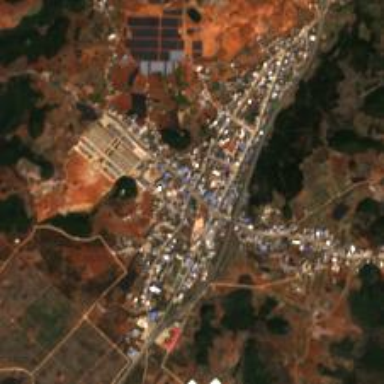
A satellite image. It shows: Ethnic township within town.